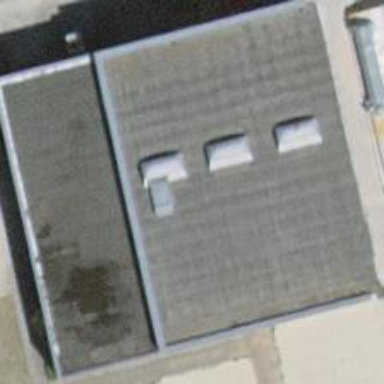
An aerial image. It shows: Industrial building.